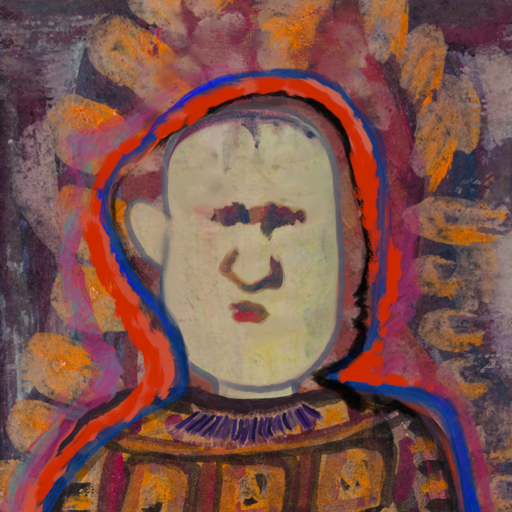
Background: Doll, Head And Neck Front: Hill_Girl, Face Front: In_The_Sun, Bust: Doll, Hair Front: Experience, Head Accessory: Blank, Second Necklace: Blank, Necklace: HillGirl, Baby: Blank